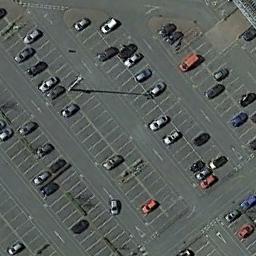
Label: parking_lot